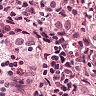
Metastatic tissue present: yes